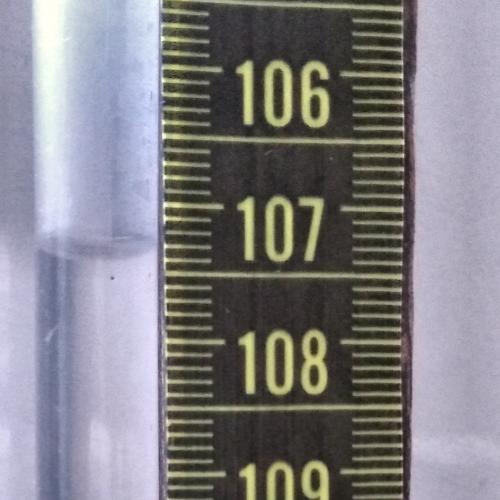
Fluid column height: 107.4 cm